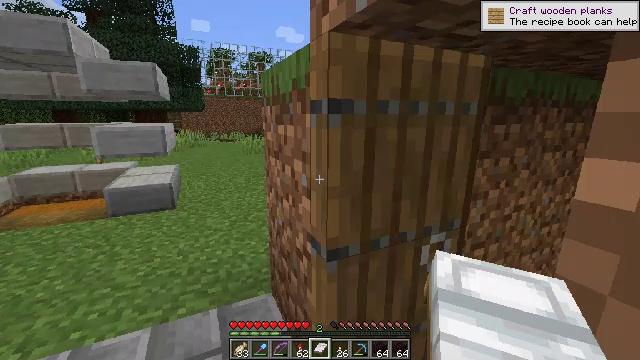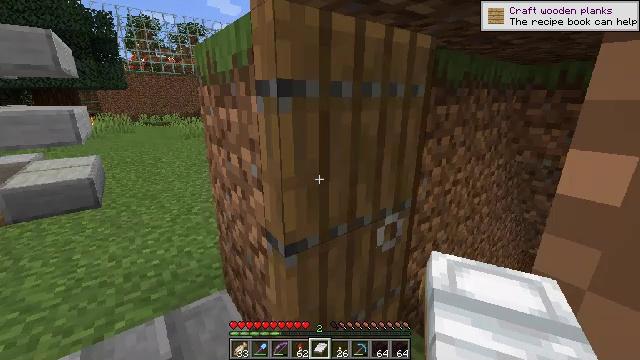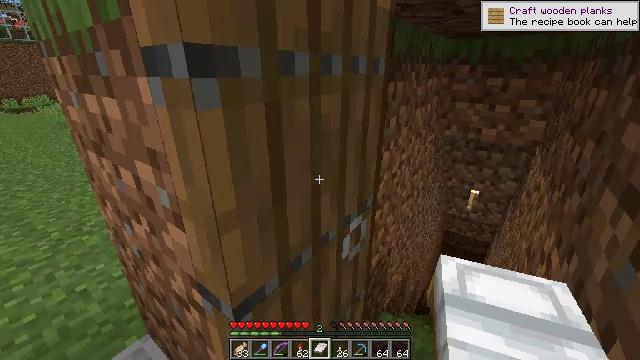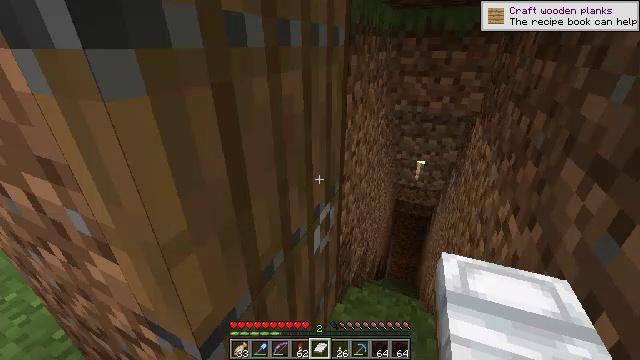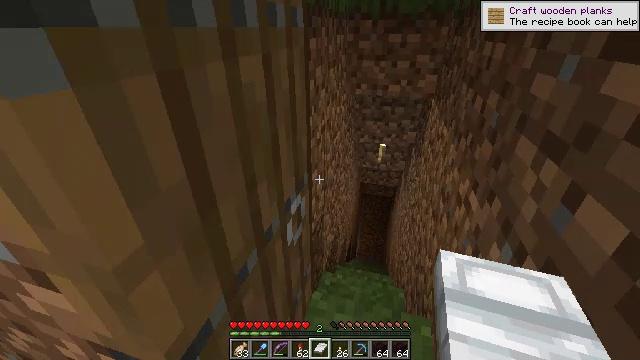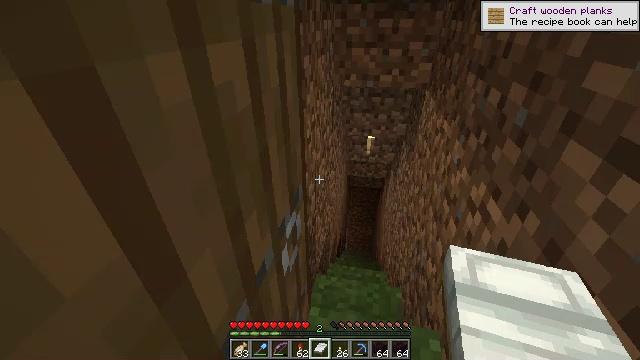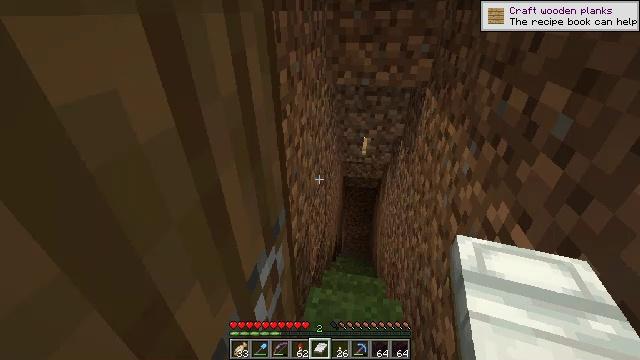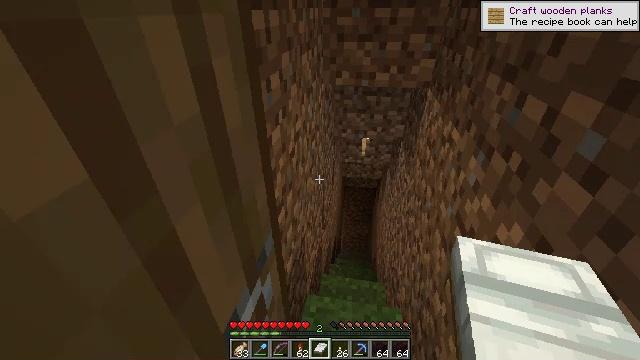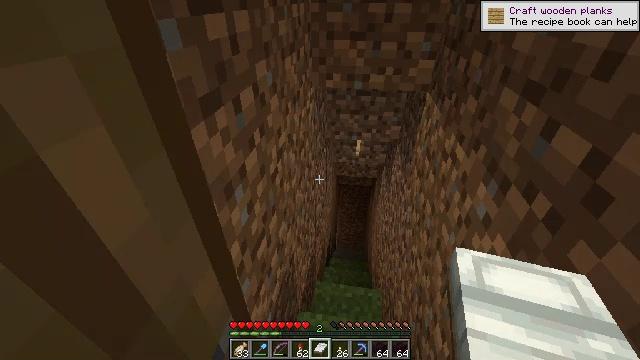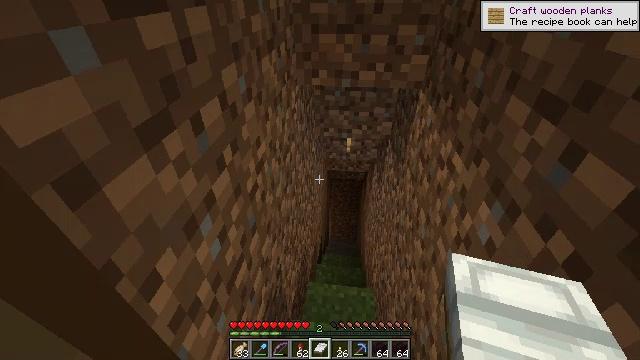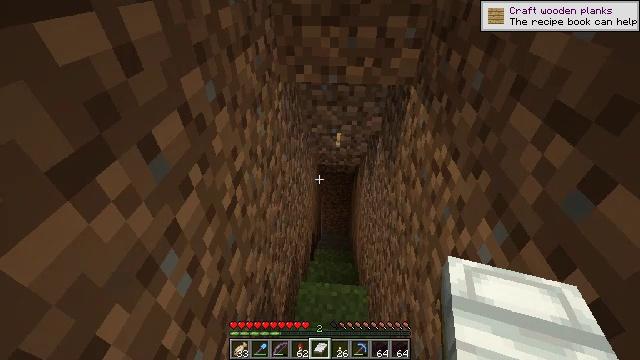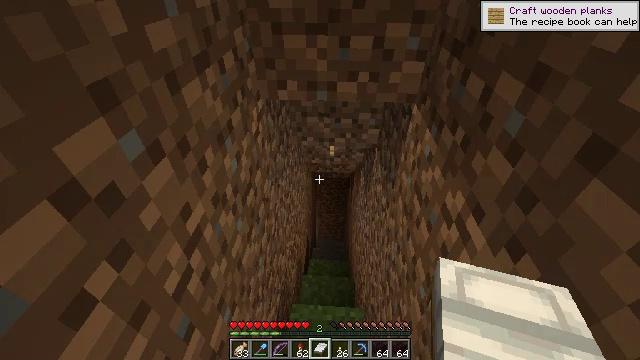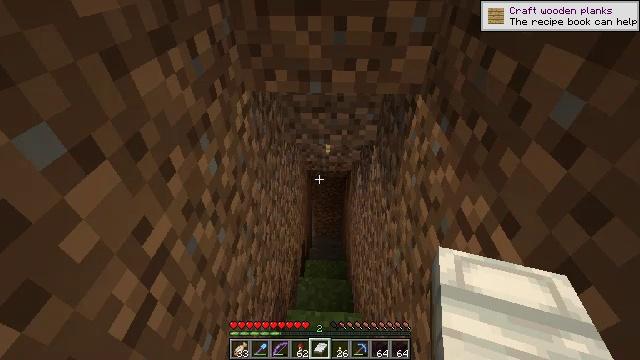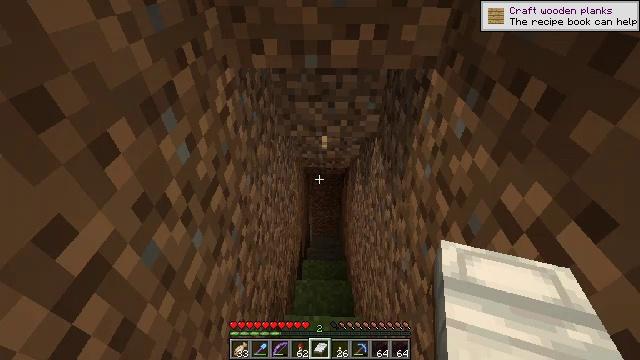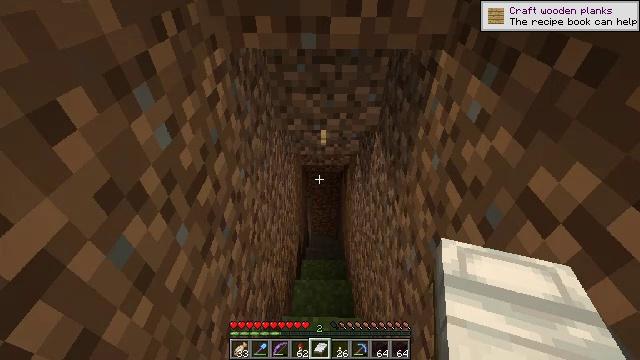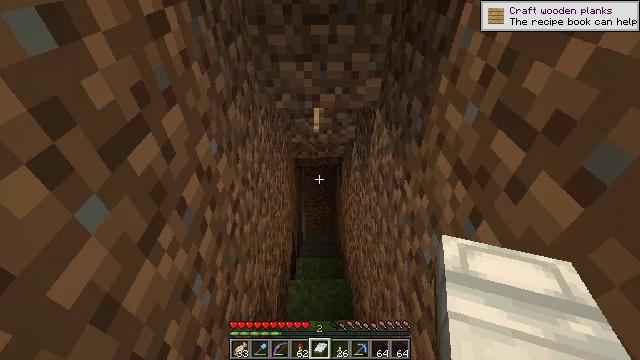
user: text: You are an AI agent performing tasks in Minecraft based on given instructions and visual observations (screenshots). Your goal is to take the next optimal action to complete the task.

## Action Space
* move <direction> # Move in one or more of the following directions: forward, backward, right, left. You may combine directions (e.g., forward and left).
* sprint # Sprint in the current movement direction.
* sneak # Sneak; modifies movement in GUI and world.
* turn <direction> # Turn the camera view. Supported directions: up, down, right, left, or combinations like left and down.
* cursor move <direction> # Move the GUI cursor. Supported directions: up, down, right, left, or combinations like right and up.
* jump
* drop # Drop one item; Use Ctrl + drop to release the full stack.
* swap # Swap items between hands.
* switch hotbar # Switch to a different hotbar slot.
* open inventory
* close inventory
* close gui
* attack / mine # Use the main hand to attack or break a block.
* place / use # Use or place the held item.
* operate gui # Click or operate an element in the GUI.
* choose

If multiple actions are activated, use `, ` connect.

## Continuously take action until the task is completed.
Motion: motion action
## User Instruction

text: Smelt some nether bricks in a furnace.
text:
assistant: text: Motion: move forward, turn right and down
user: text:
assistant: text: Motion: move forward, turn right and down
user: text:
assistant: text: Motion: move forward, turn right and down
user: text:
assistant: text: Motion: move forward, turn right and down
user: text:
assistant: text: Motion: move forward, turn right and down
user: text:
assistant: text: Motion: move forward, turn right
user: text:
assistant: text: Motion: move forward
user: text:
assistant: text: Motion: move forward, turn right and down
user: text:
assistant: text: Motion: move forward, turn right and down
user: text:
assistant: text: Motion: move forward, turn right and down
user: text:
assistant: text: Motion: move forward, turn right
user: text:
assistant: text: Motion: move forward, turn right
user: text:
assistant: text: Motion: move forward
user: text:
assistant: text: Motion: move forward
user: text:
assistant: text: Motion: move forward, turn right
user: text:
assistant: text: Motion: move forward, turn up
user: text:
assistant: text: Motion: move forward
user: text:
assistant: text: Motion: move forward
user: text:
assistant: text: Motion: move forward
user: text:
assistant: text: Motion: move forward
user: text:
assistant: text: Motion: move forward
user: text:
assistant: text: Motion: move forward, turn left and down
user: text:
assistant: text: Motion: move forward, turn down
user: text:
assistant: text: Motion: move forward, turn down
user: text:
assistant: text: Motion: move forward
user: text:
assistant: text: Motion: move forward
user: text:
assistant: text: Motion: move forward, turn right and down
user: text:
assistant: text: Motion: move forward, turn right and down
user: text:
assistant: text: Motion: move forward
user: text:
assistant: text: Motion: move forward